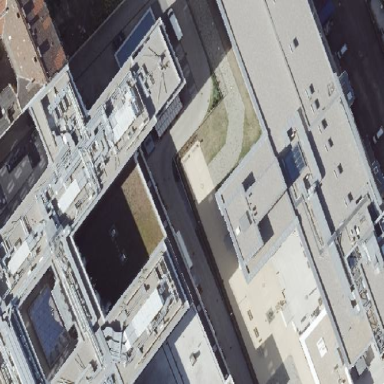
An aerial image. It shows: Part of building is shown in the image.